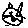
Label: cat